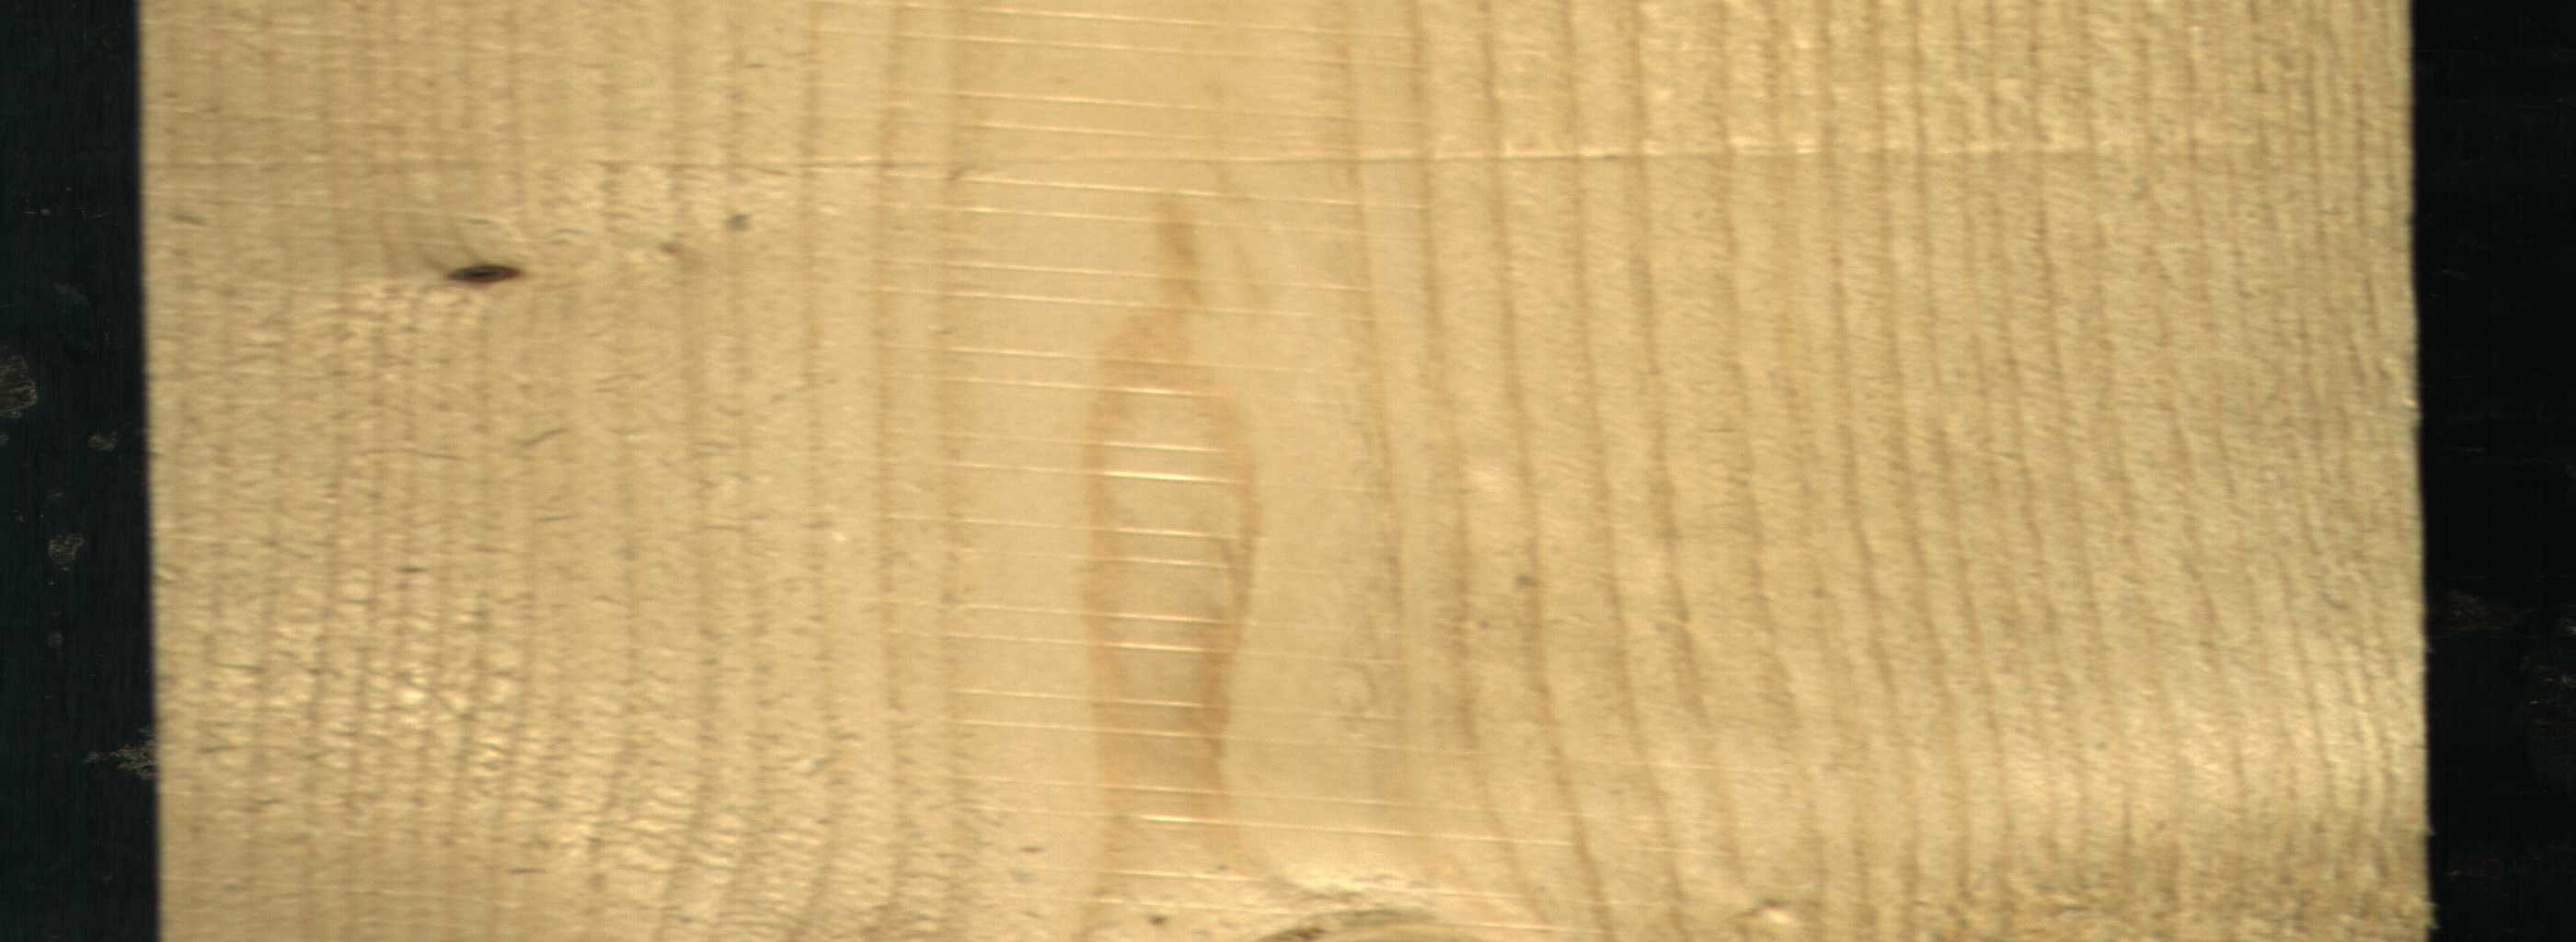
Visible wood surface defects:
Live_Knot
Live_Knot